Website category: auto
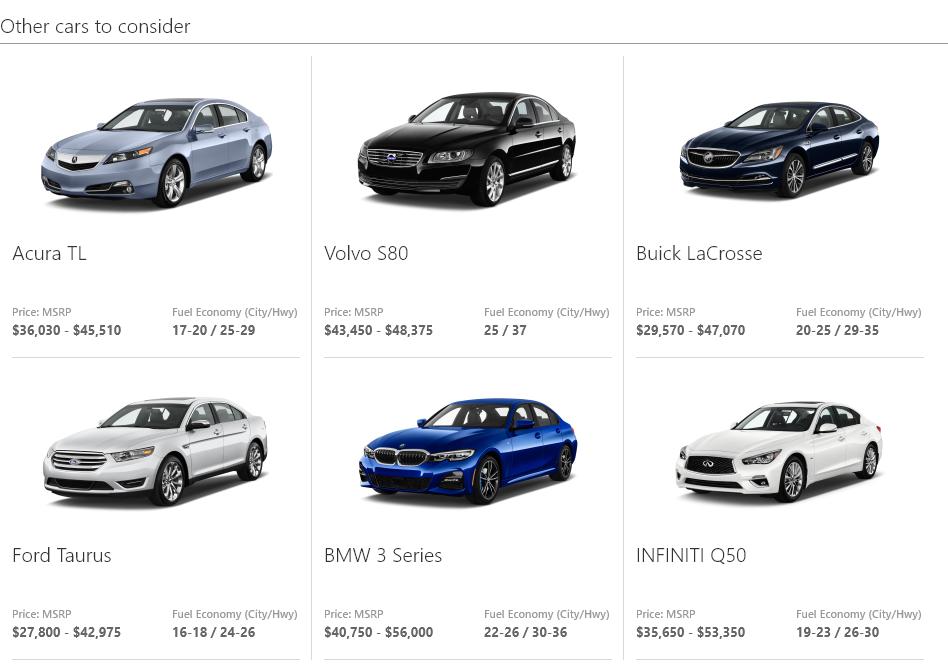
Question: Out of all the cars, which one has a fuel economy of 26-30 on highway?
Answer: INFINITI Q50

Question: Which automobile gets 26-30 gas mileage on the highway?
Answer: INFINITI Q50

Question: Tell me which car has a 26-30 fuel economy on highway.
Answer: INFINITI Q50

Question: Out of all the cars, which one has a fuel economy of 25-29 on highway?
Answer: Acura TL

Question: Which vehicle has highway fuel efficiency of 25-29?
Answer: Acura TL

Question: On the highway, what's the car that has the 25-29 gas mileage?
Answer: Acura TL

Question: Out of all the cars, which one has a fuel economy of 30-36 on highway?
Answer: BMW 3 Series

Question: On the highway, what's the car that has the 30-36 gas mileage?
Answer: BMW 3 Series

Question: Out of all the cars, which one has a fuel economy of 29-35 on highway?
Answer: Buick LaCrosse

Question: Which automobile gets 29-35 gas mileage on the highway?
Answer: Buick LaCrosse

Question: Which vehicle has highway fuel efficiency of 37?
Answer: Volvo S80

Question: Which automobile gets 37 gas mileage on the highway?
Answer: Volvo S80

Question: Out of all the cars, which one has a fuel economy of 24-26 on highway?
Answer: Ford Taurus

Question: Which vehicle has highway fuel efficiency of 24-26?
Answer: Ford Taurus

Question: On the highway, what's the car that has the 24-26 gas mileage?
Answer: Ford Taurus

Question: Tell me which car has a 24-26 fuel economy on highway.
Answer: Ford Taurus